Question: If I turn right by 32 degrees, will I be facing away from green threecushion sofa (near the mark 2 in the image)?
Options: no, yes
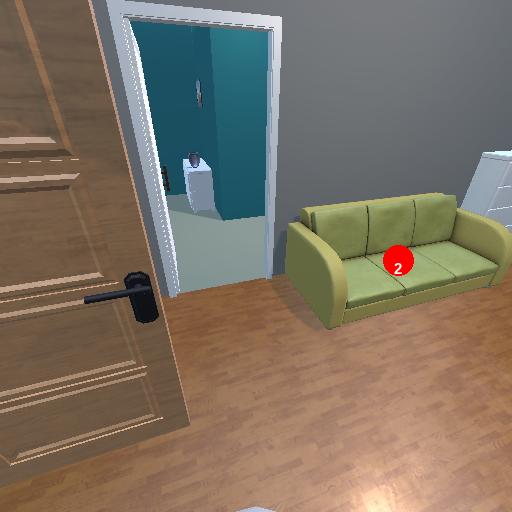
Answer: no